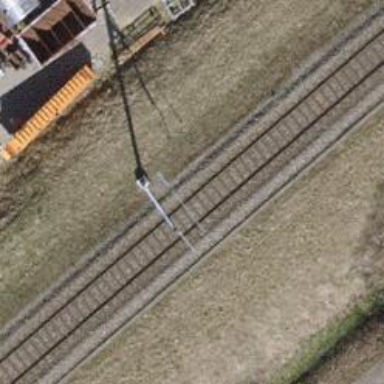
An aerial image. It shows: Catenary mast for power lines.